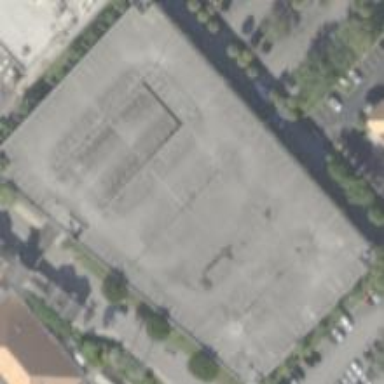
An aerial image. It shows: Multi-storey parking building.